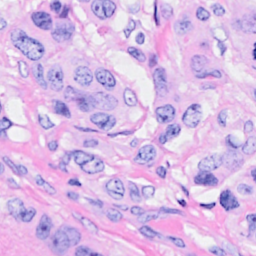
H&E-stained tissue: Breast